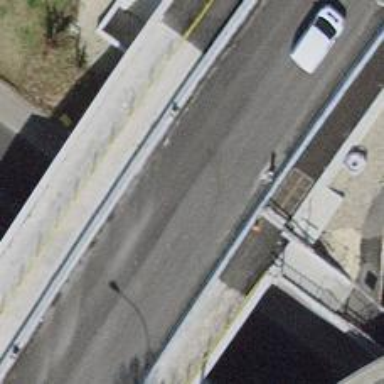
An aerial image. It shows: Secondary road bridge with asphalt surface and sidewalks on both sides.